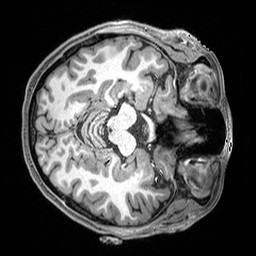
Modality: T1w
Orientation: axial
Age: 24
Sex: female
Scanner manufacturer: siemens
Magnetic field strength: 3 T
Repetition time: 2.3 s
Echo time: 0.00291 s